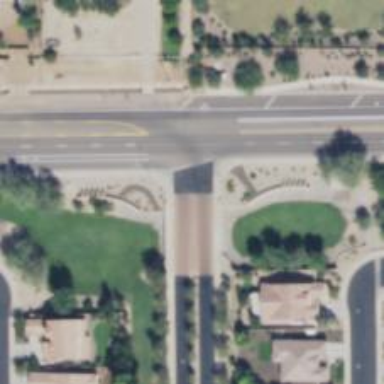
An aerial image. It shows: Residential road with asphalt surface.